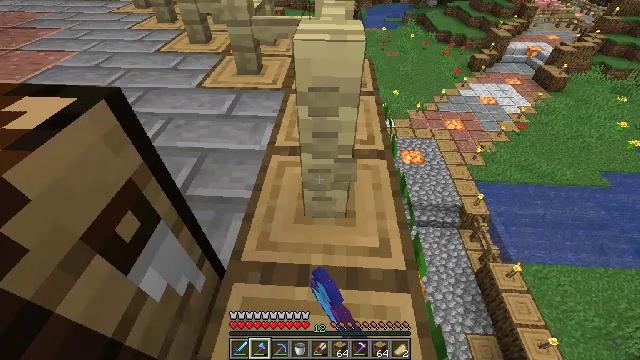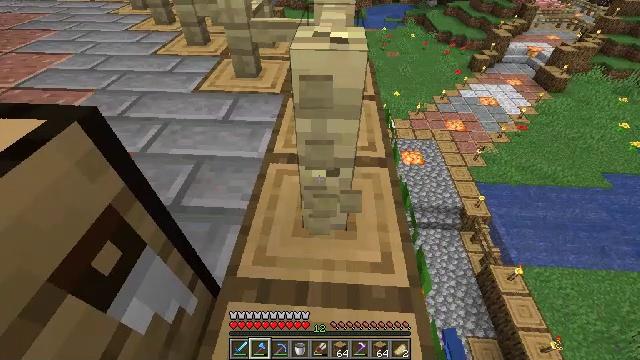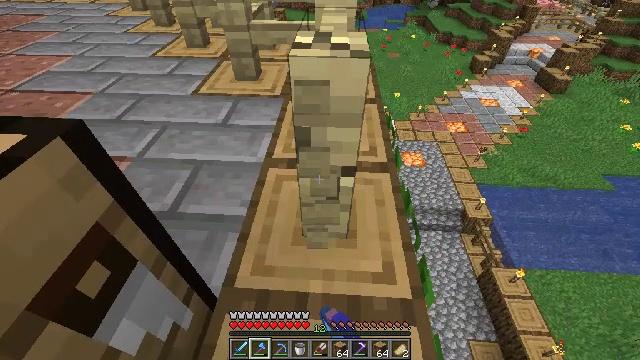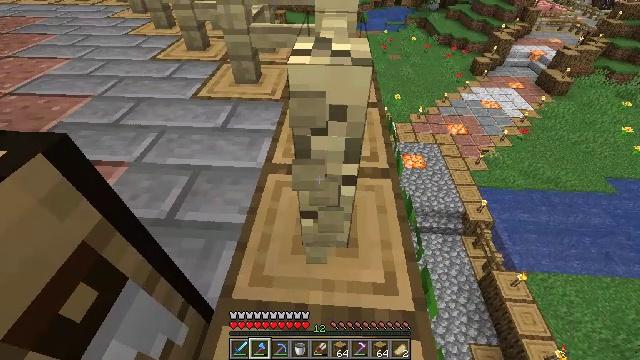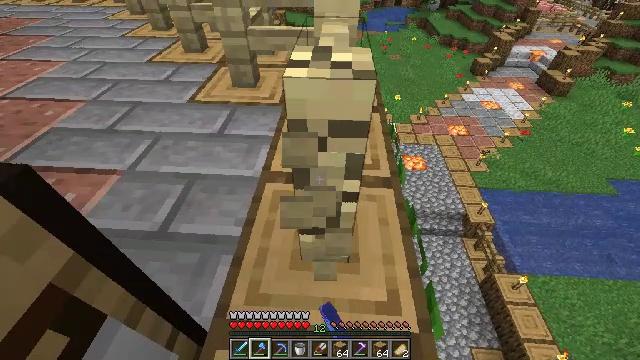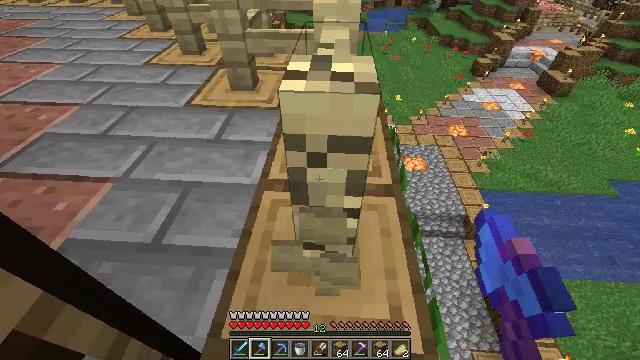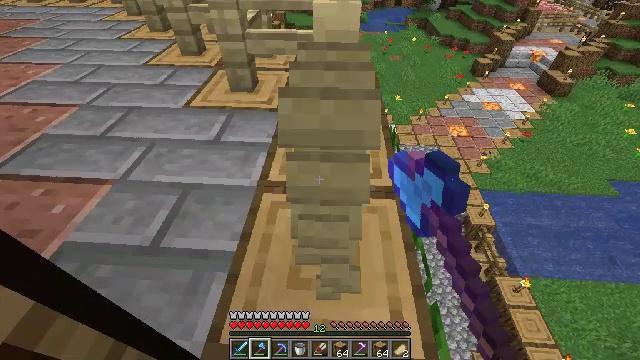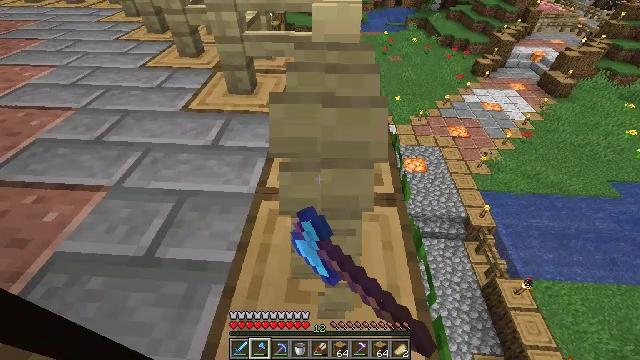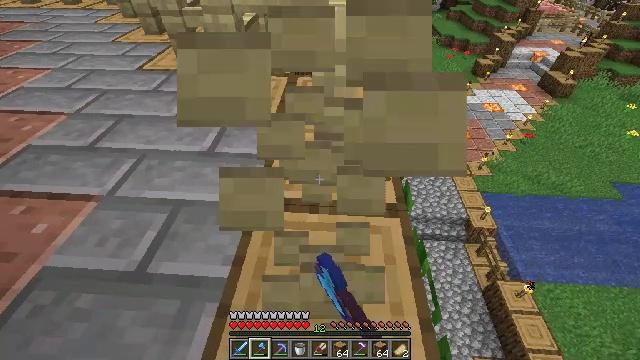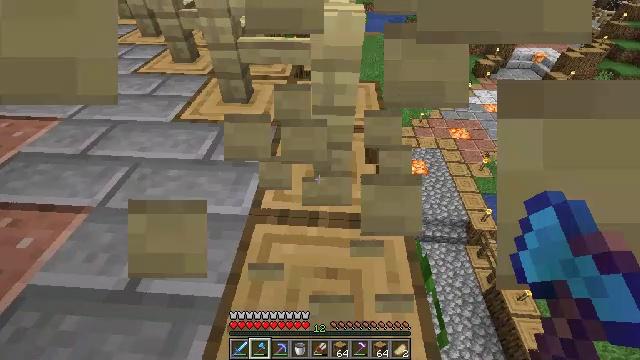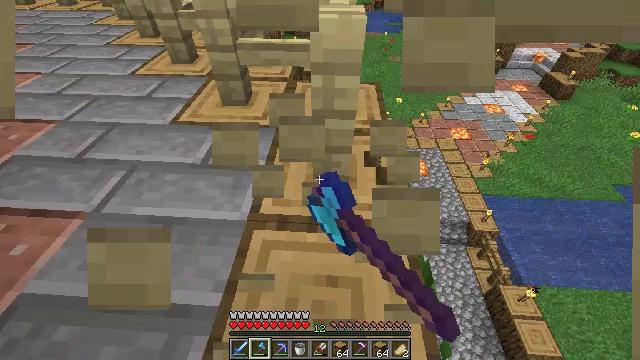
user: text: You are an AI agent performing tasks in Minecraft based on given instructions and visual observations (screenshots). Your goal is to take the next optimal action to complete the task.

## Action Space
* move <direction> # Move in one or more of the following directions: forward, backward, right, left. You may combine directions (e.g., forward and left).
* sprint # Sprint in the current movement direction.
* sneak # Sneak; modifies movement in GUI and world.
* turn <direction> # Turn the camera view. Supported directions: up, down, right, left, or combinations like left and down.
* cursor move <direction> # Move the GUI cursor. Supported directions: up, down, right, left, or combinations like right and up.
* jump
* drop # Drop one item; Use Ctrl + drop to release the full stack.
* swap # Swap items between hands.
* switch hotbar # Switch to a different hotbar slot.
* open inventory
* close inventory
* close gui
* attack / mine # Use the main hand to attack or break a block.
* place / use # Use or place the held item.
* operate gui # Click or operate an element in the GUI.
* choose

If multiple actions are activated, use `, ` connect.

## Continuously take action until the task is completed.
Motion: motion action
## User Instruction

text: Left click to destroy the birch fence.
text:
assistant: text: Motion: move forward, sneak, attack / mine
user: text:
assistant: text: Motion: move forward, sneak, attack / mine
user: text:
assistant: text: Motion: move forward, sneak, attack / mine
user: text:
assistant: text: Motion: move forward, sneak, attack / mine
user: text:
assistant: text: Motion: move forward, sneak, attack / mine
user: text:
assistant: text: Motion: move forward, sneak, attack / mine
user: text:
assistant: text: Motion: move forward, sneak, attack / mine
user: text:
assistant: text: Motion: move forward, sneak, attack / mine
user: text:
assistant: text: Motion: move forward, sneak, attack / mine
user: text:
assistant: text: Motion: move forward, sneak, attack / mine
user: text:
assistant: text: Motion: sneak, attack / mine